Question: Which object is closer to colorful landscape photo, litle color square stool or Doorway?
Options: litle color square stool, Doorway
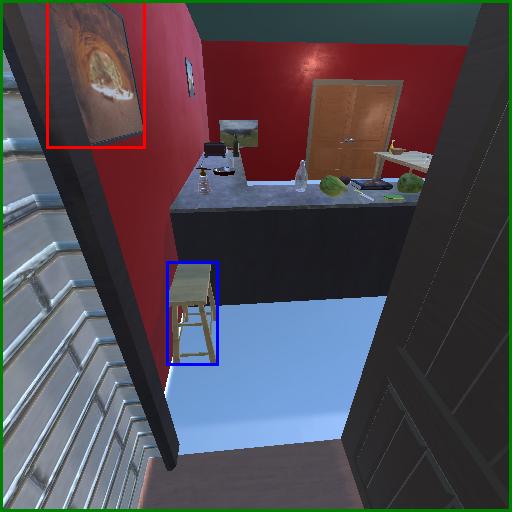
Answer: litle color square stool